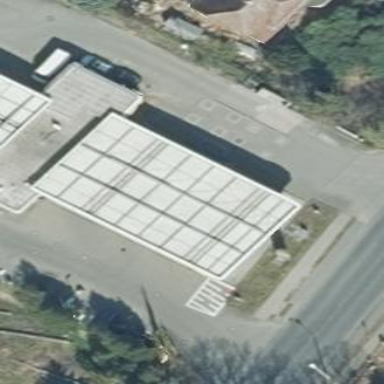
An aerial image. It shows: Flat metal roof on white building.